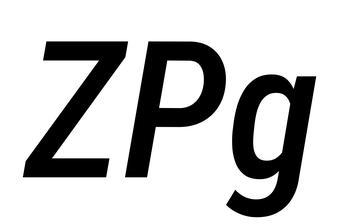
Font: Roboto-Italic_Condensed_Medium_Italic